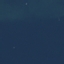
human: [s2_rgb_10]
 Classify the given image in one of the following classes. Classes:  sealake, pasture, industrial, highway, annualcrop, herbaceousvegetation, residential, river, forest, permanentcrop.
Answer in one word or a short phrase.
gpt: SeaLake